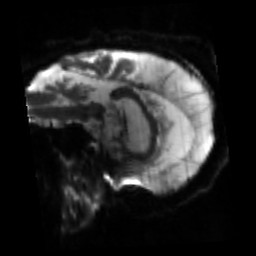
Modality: sbref
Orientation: sagittal
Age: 75
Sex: male
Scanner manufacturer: siemens
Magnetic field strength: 3 T
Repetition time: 4.71 s
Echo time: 0.0906 s